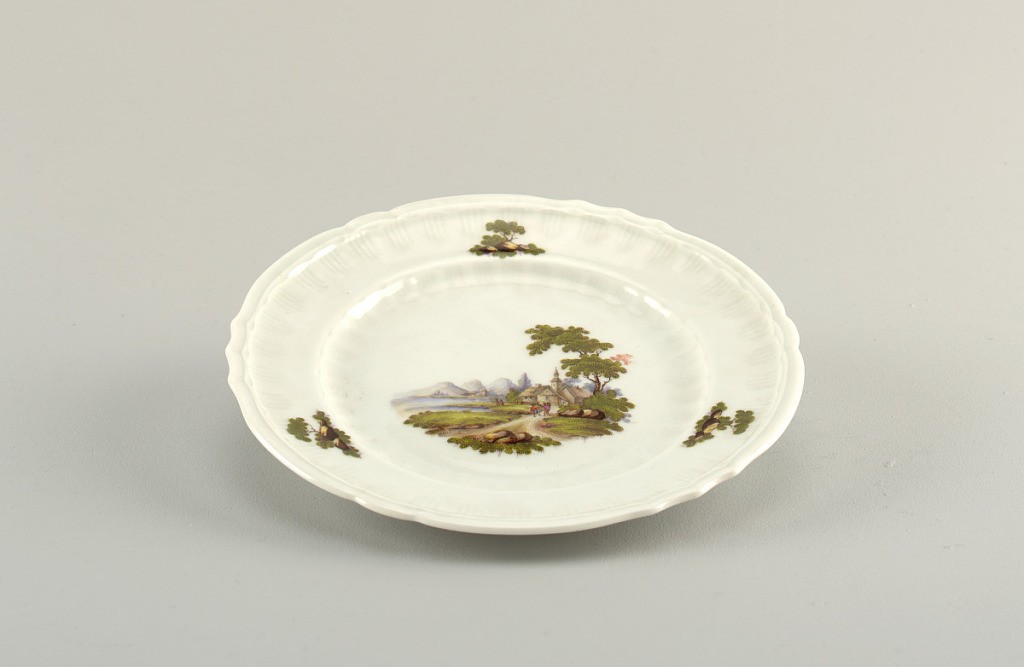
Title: Plate
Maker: Zurich Pottery and Porcelain Factory, Swiss, established 1763
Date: ca. 1770–1780
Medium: hard paste porcelain, vitreous enamel
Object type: plate
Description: Plates. only one Border in low relief. Decoration Landscape in centre and on border three small trees in colors.